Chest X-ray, AP view. Patient: 36 years old, sex F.
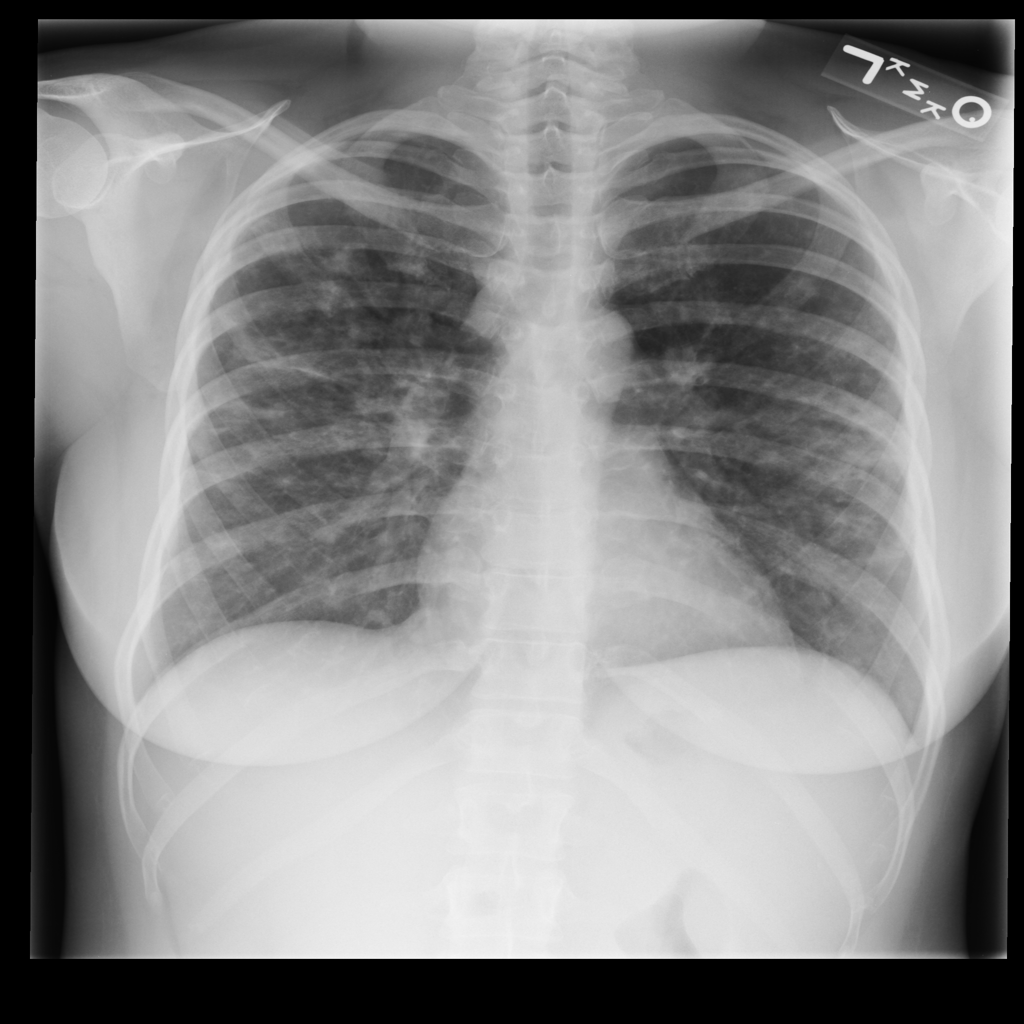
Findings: Nodule